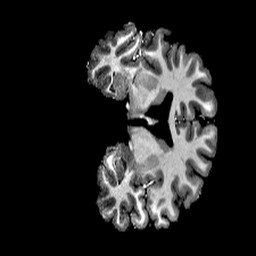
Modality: T1w
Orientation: coronal
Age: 22
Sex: male
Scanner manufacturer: siemens
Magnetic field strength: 6.98 T
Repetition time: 6 s
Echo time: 0.00302 s